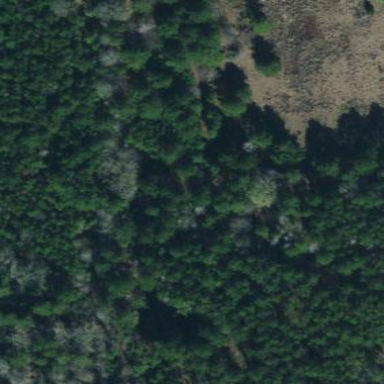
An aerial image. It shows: Forest with evergreen needle-leaved trees.